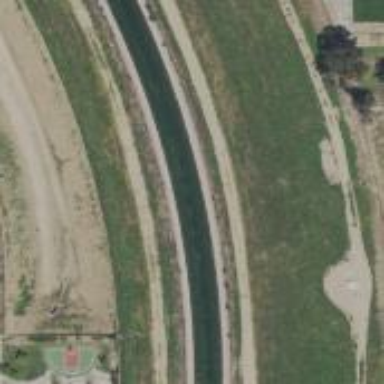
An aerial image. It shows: Canal.